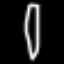
Label: pencil